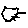
Label: cat